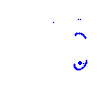
Particle: kaon